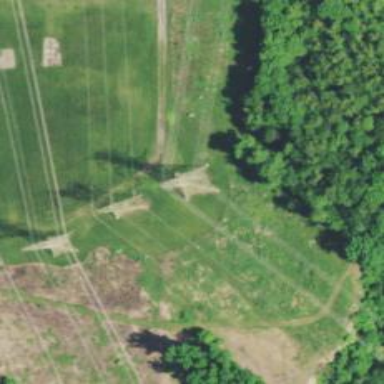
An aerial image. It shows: Lattice structure tower used for power distribution.